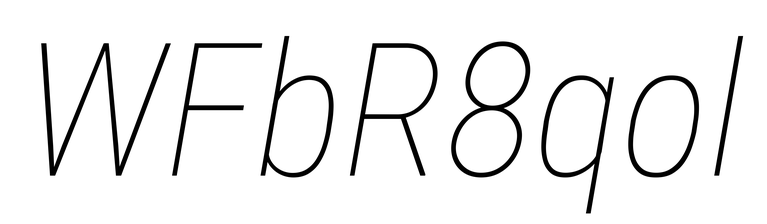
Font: Roboto-Italic_Condensed_Thin_Italic